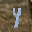
Label: 4